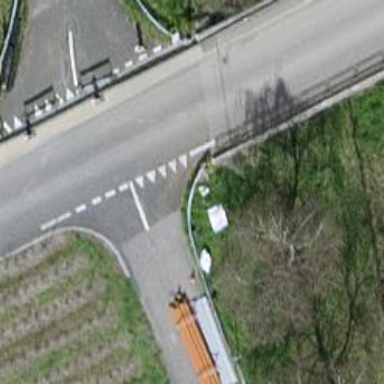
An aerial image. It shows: Road with "give way" sign.